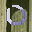
Label: 0